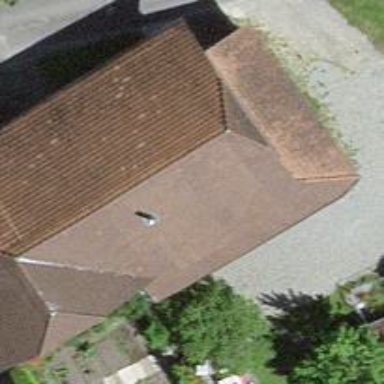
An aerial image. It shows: Farm building.